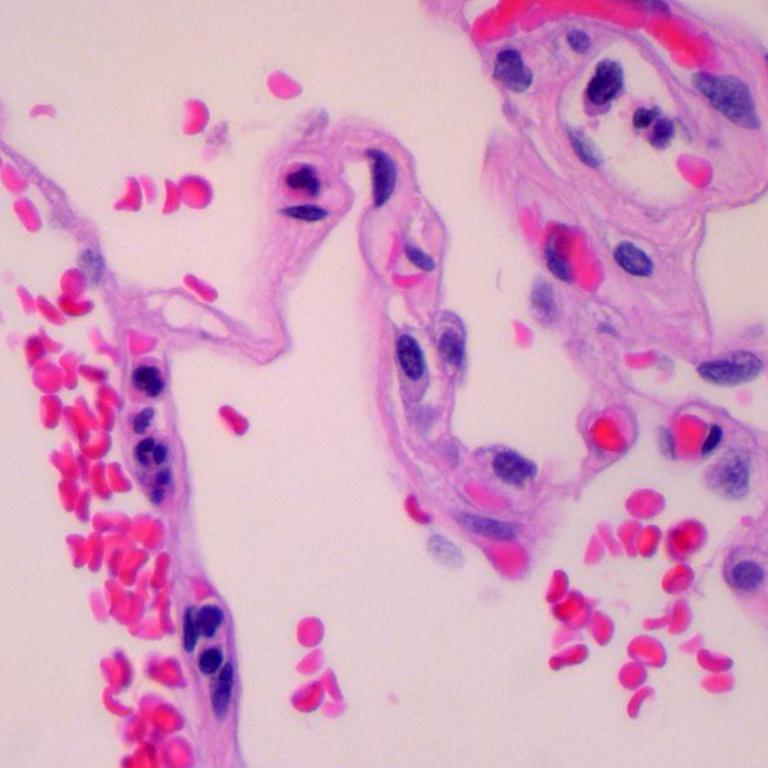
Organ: lung
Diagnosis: benign